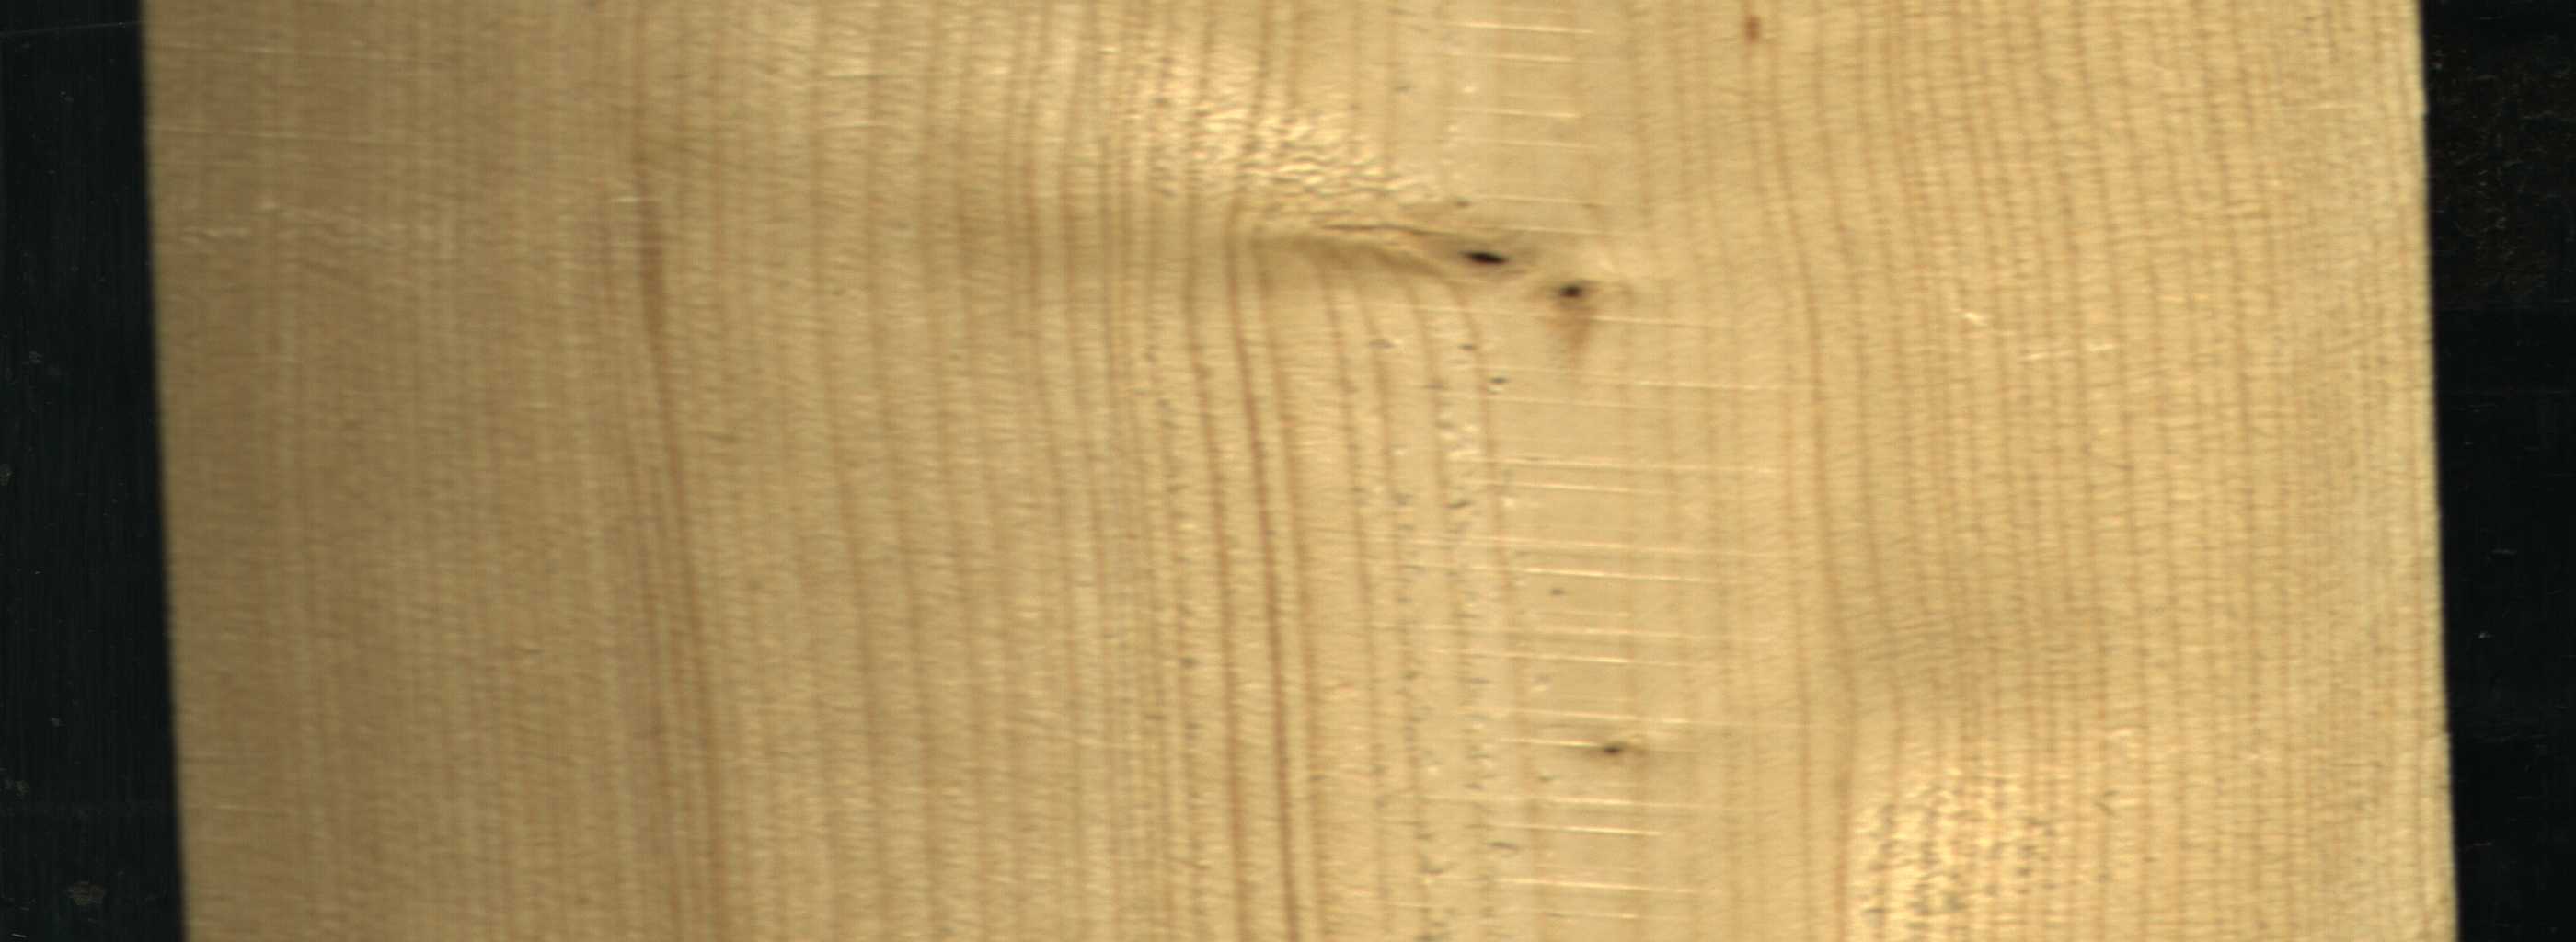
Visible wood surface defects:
Live_Knot
Live_Knot